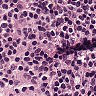
Metastatic tissue present: no